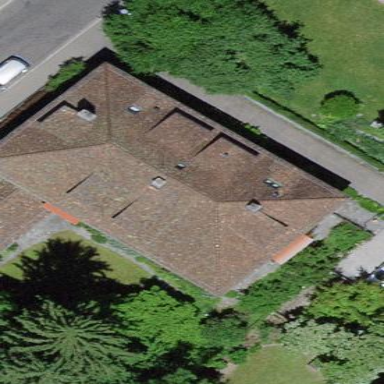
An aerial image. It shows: Part of building.